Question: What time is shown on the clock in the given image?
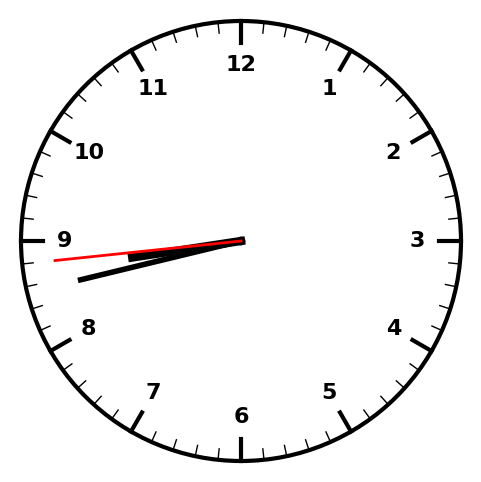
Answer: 08:42:44